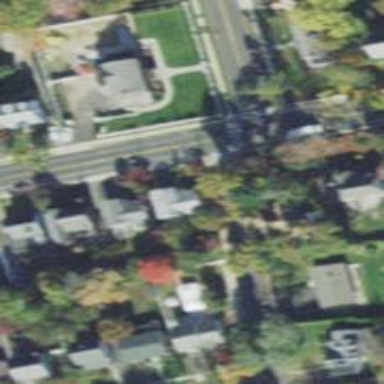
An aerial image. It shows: Neighbourhood designated as historic district.